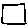
Label: square